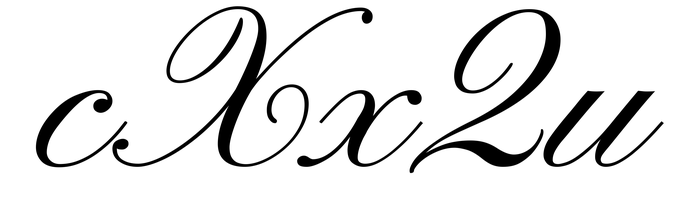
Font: PinyonScript-Regular